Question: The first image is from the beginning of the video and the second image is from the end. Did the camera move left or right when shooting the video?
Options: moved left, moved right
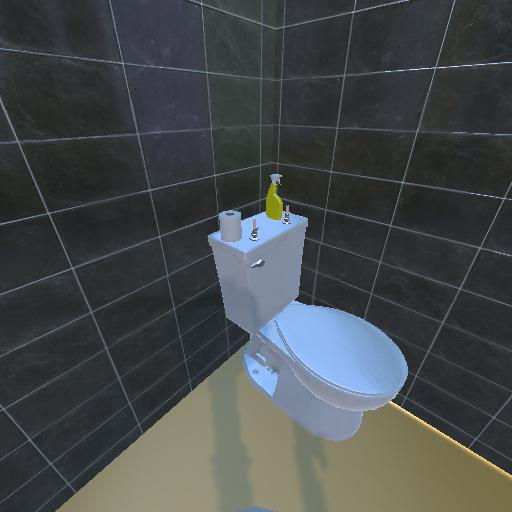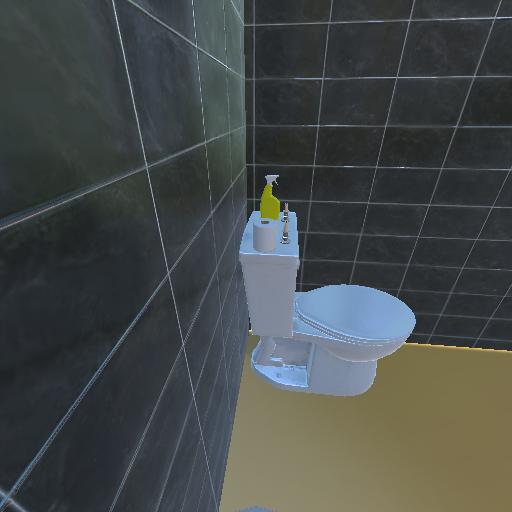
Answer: moved left